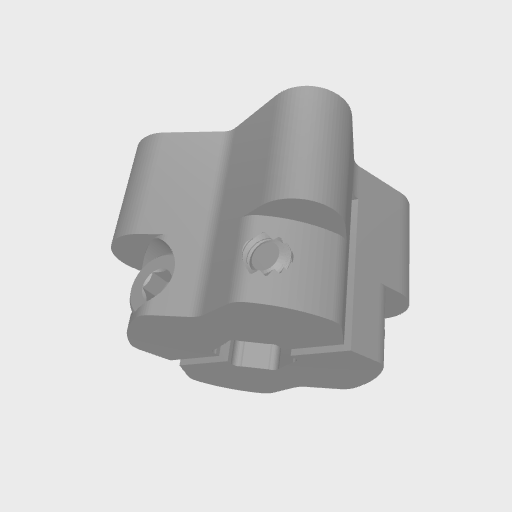
Part: HyperHub8RID